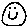
Label: smiley face